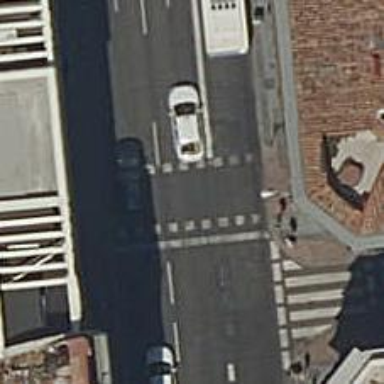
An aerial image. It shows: Crossing with traffic signals.